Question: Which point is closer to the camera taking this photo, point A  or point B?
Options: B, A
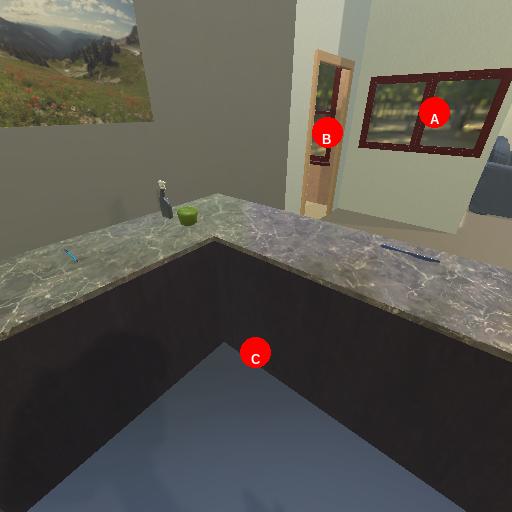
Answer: B